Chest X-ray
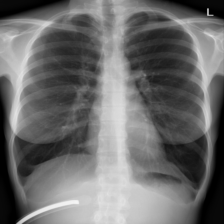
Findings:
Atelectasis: negative
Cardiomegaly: negative
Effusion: negative
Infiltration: negative
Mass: negative
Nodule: negative
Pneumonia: negative
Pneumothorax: negative
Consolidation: negative
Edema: negative
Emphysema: negative
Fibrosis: negative
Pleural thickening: negative
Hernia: negative